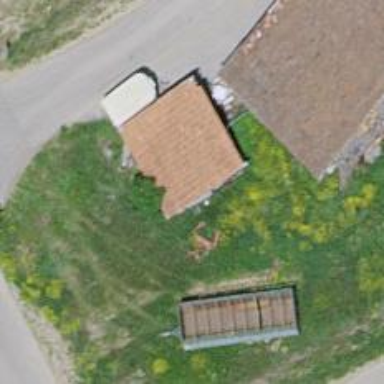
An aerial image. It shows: Shed.